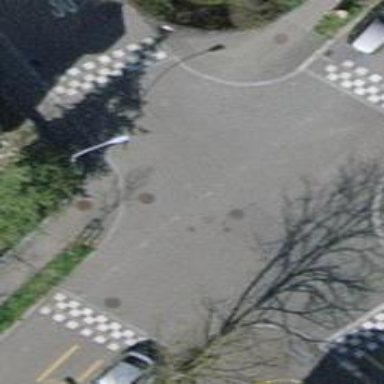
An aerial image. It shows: Traffic calming table.